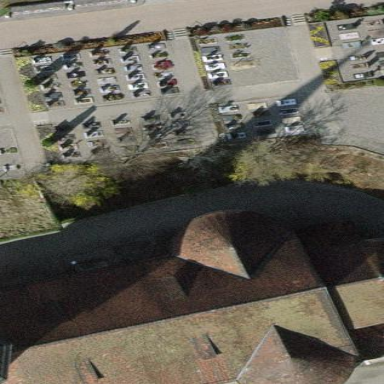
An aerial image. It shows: Building that serves as place of worship.